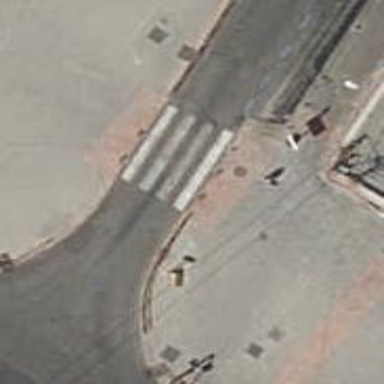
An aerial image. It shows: Uncontrolled crossing on the road.